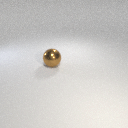
large brown metal sphere